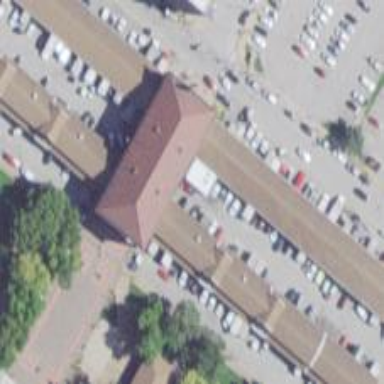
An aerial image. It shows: Retail building that serves as marketplace.